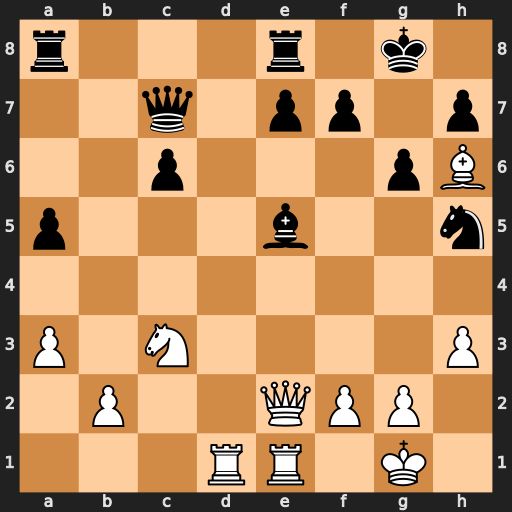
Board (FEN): r3r1k1/2q1pp1p/2p3pB/p3b2n/8/P1N4P/1P2QPP1/3RR1K1
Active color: w
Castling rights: -
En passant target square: -
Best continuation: Qxe5 Qxe5 Rxe5